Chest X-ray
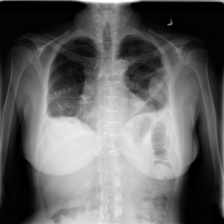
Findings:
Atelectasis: negative
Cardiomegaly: negative
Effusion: negative
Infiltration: negative
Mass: negative
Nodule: negative
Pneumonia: negative
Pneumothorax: negative
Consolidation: negative
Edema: negative
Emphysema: negative
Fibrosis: negative
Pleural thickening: negative
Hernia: negative